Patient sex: F
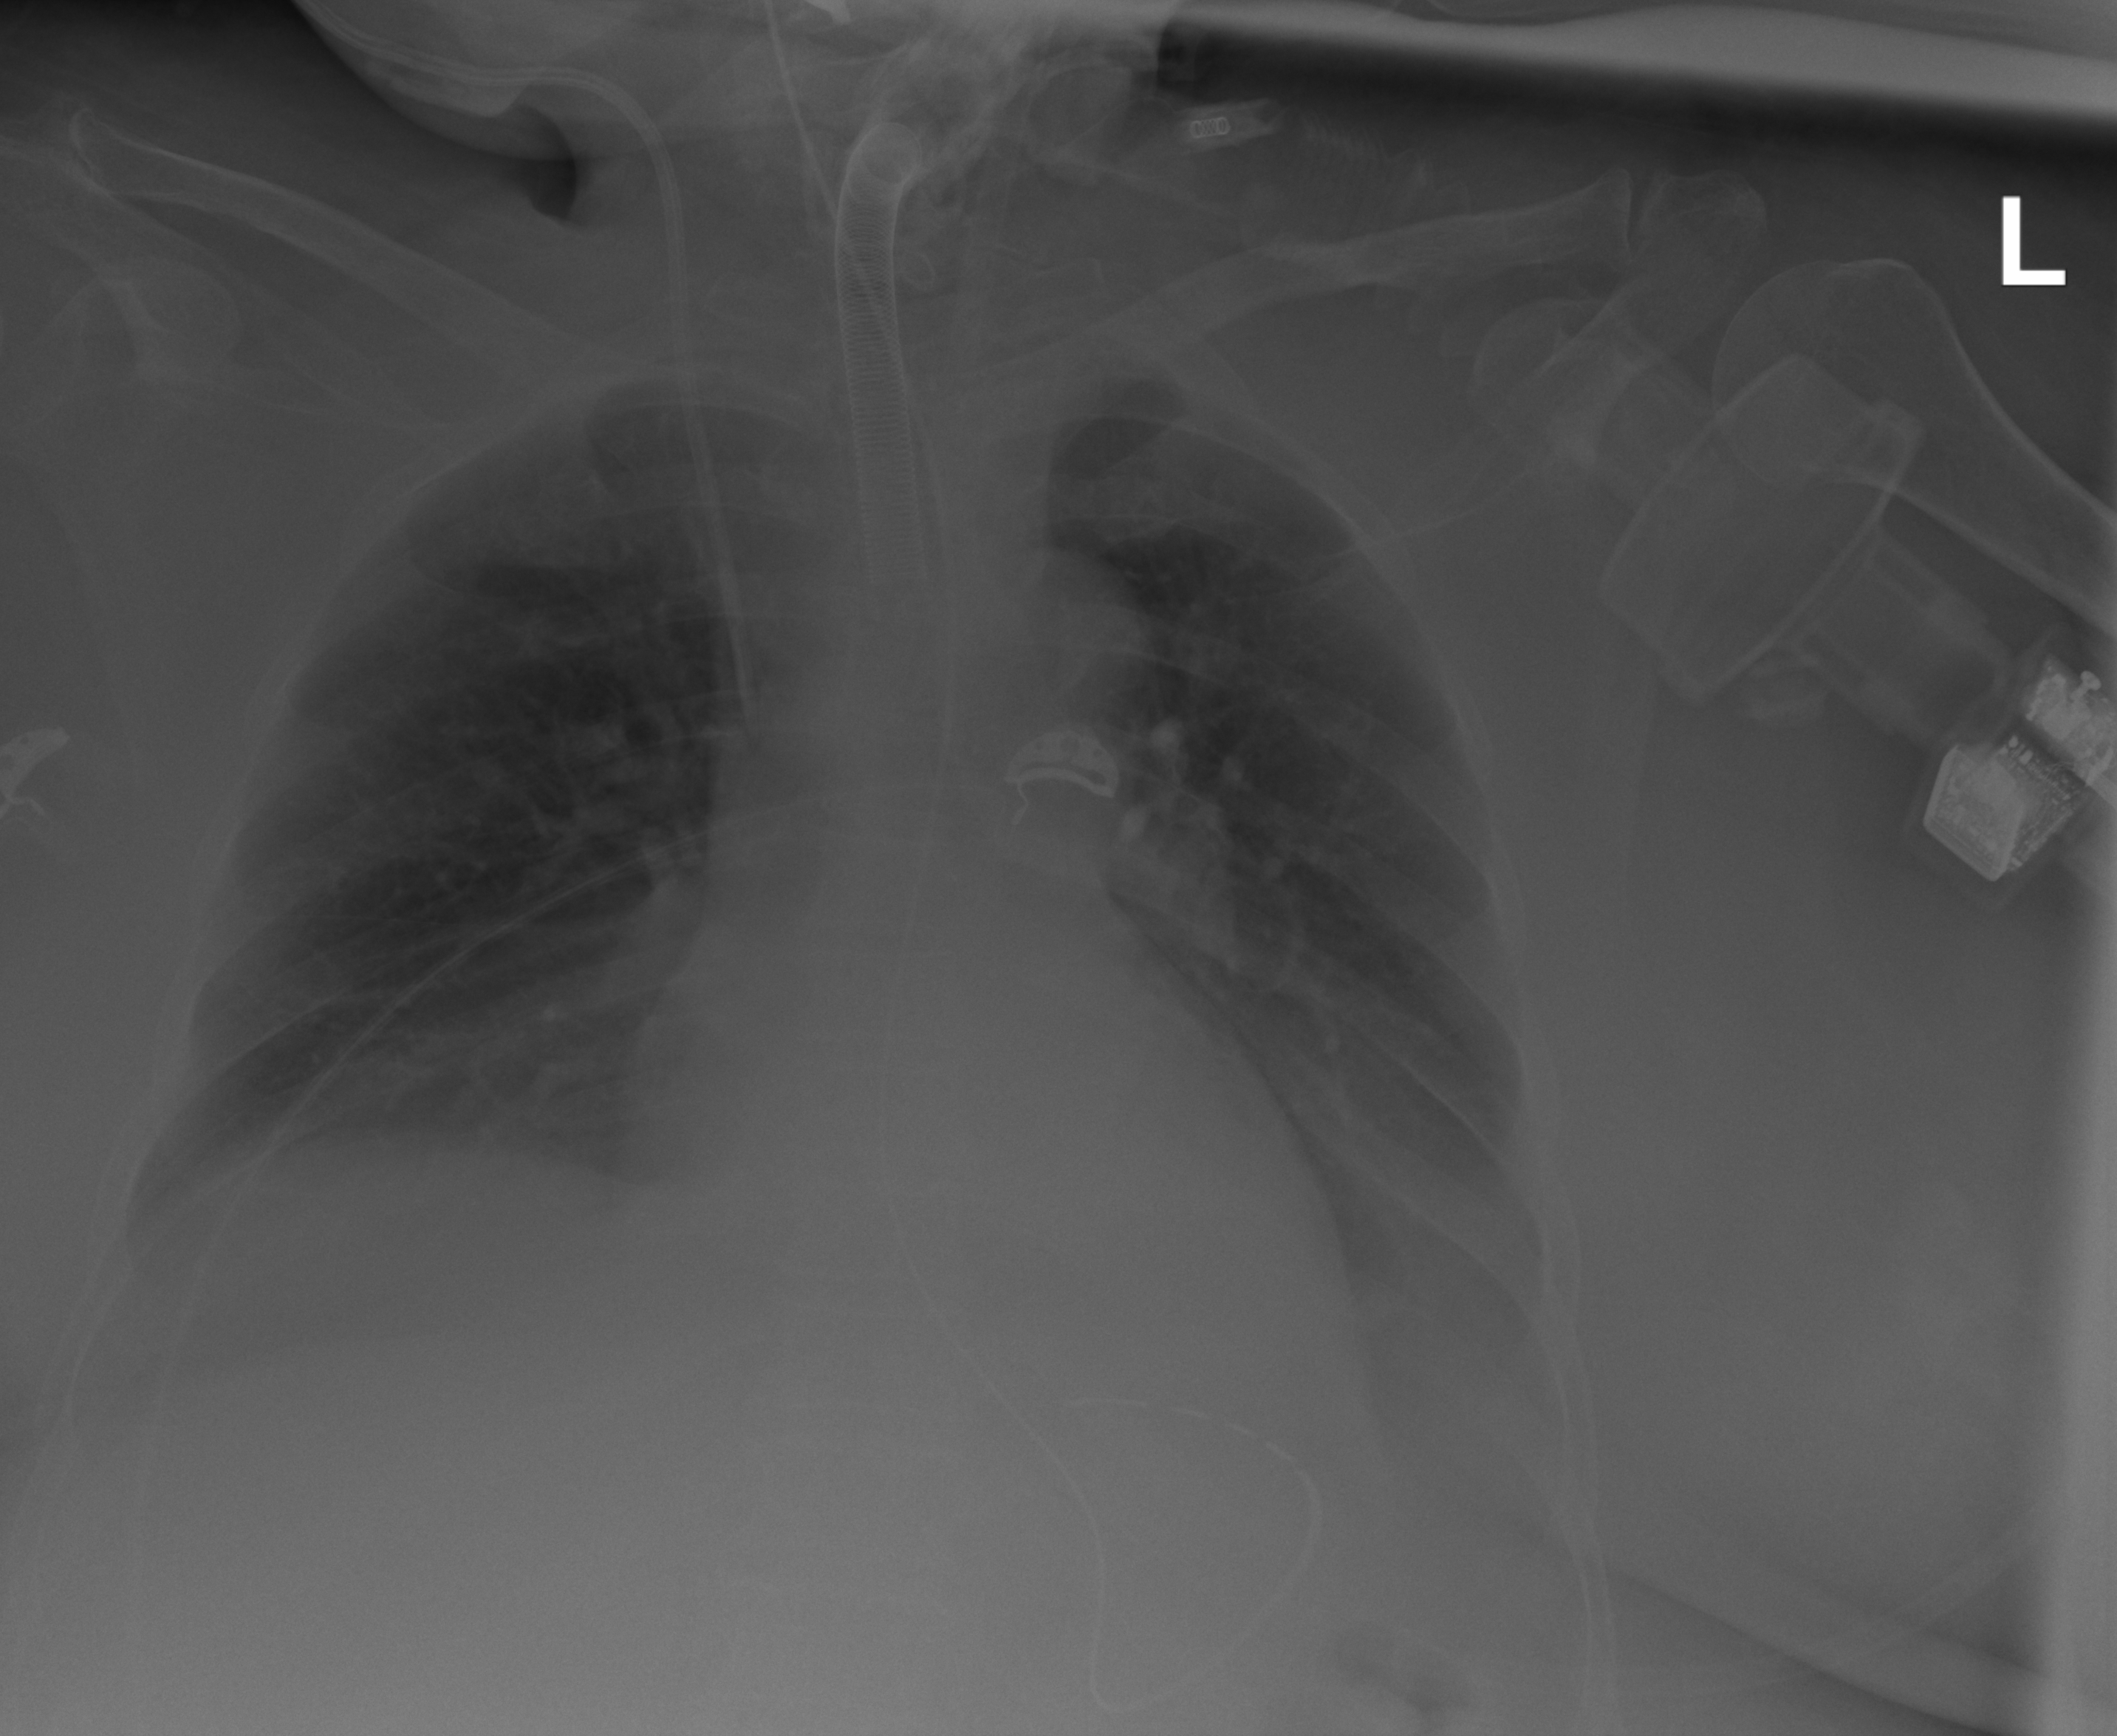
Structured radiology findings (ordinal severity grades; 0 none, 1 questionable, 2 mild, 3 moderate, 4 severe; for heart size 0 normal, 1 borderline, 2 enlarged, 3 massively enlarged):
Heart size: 0
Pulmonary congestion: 0
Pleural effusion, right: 2
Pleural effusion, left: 2
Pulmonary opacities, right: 0
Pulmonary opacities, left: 0
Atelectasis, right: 2
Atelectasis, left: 2